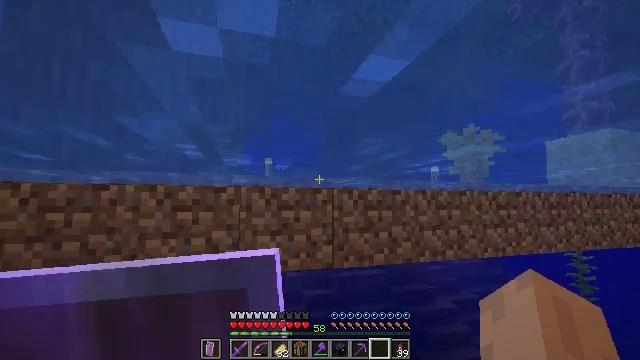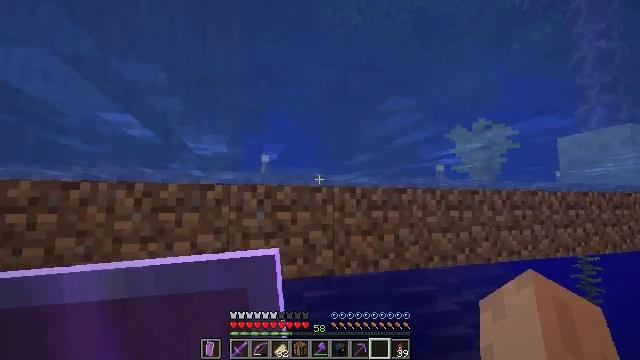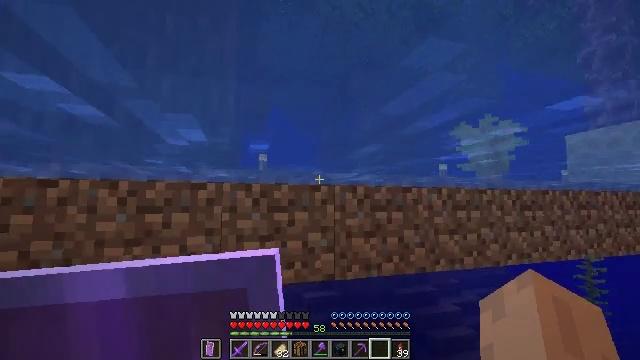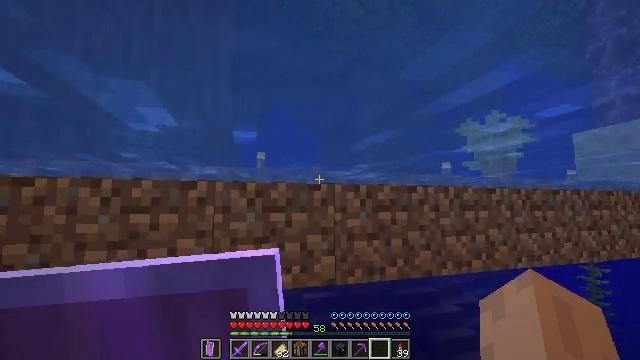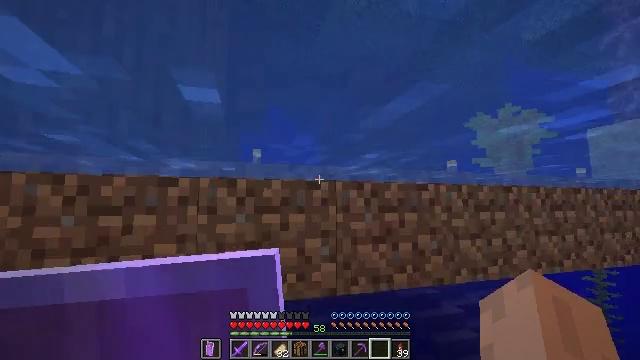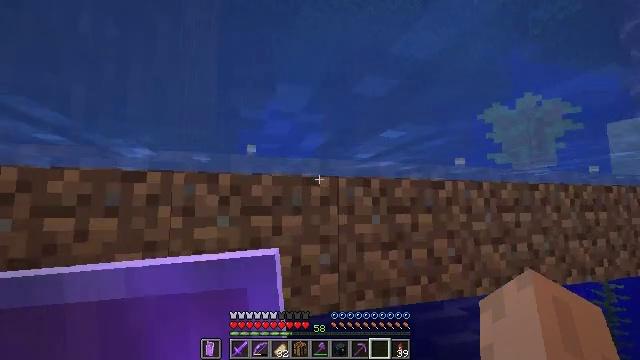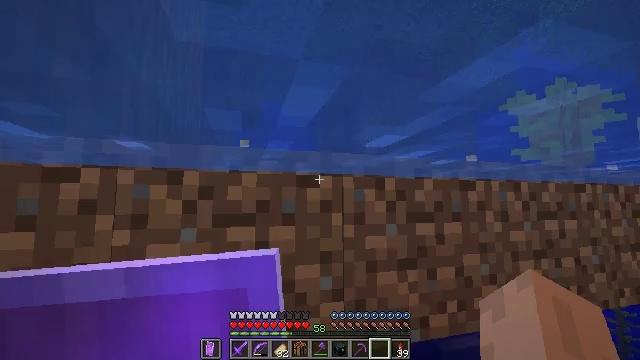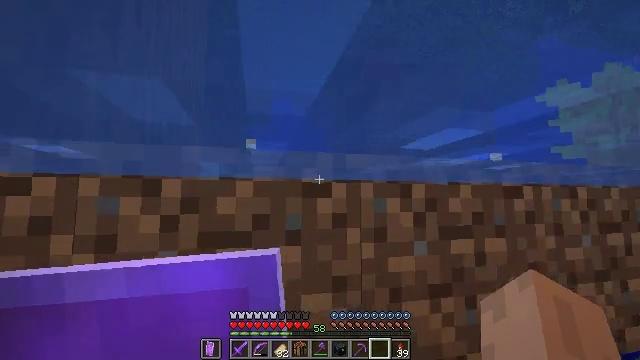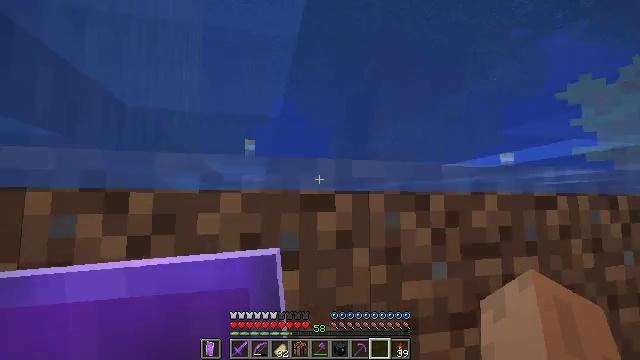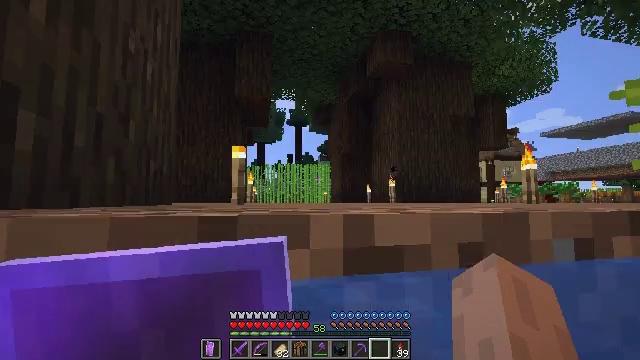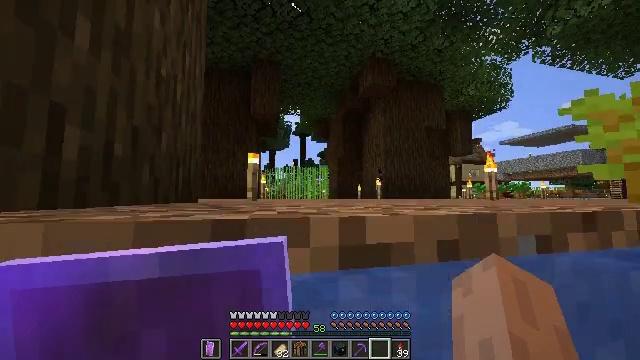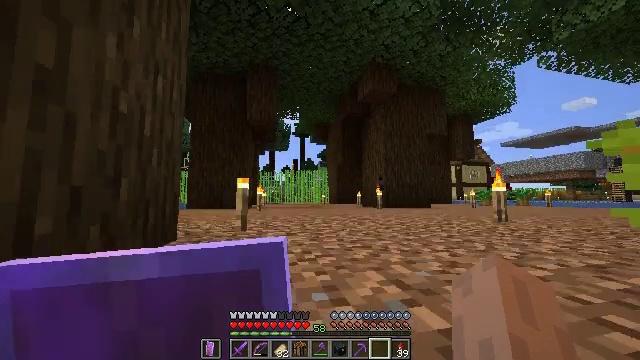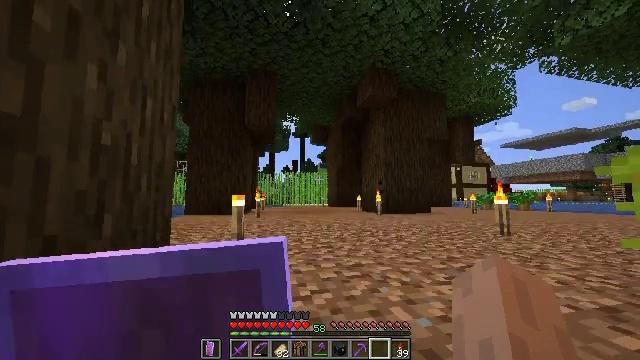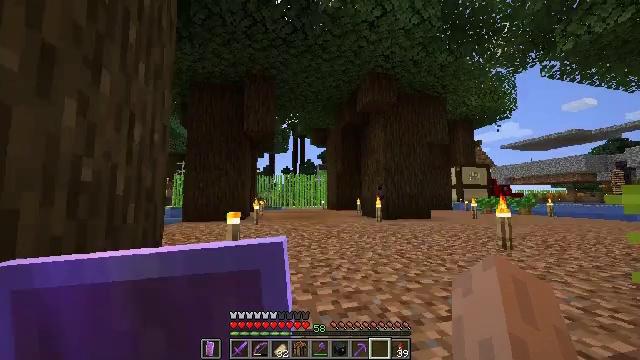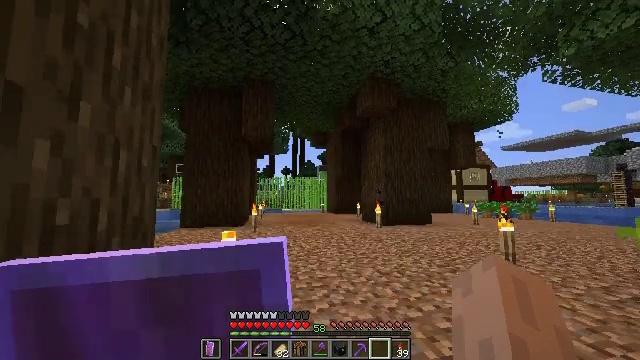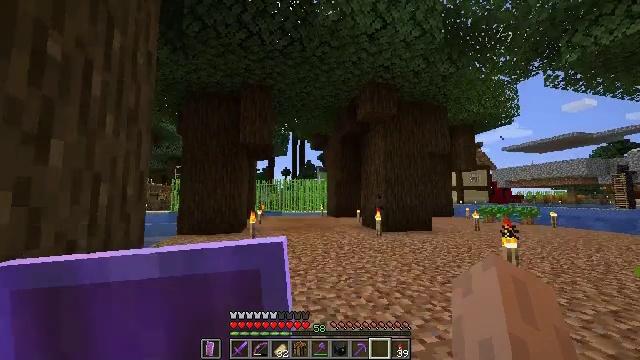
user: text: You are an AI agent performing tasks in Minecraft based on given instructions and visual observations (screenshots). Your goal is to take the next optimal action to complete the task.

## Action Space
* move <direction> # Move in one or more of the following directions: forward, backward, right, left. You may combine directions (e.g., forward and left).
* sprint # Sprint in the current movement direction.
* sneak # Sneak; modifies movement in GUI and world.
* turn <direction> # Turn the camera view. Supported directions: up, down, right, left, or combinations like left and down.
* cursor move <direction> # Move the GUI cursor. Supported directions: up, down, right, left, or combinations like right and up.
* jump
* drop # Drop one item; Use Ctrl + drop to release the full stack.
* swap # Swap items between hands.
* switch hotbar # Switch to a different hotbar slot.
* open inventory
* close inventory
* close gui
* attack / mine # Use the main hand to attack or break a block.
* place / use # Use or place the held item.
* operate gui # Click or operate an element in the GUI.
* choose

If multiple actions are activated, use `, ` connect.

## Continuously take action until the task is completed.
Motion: motion action
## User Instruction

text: Retrieve slime block by mining it.
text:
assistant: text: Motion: move forward, sprint
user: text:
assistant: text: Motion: move forward, sprint
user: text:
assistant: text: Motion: move forward, sprint
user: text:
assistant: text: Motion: move forward, sprint
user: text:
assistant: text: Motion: move forward, sprint
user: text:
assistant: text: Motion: move forward, sprint, jump
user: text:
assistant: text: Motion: move forward, sprint, turn left, jump
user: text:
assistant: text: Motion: move forward, sprint, jump
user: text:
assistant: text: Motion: move forward, sprint, jump
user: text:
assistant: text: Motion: move forward, sprint, jump
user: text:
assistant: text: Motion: move forward, sprint, jump
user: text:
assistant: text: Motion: move forward, sprint, jump
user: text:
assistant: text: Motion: move forward, sprint
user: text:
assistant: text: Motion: move forward, sprint
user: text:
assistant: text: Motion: move forward, sprint
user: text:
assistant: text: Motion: move forward, sprint
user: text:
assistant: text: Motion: move forward, sprint
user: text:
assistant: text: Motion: move forward, sprint
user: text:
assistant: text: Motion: move forward, sprint
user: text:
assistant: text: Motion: move forward, sprint
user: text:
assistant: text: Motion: move forward, sprint
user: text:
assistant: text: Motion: move forward, sprint
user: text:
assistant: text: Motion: move forward, sprint
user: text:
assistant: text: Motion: move forward, sprint
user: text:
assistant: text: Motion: move forward, sprint
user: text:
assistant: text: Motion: move forward, sprint
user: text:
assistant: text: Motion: move forward, sprint
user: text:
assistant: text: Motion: move forward, sprint
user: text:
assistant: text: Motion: move forward, sprint
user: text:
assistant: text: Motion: move forward, sprint